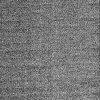
Atmospheric dust classification: dusty